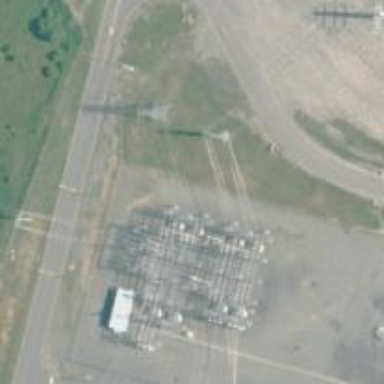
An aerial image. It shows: Switch used for power control.